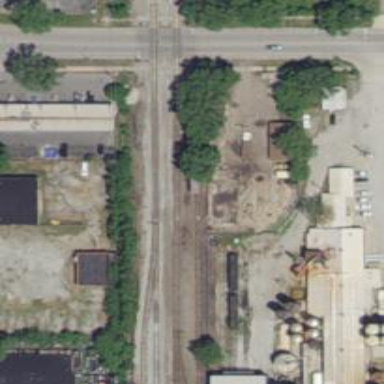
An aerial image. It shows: Abandoned railway.